Field crop: tomato
Growth stage: 1
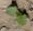
Species: solanum